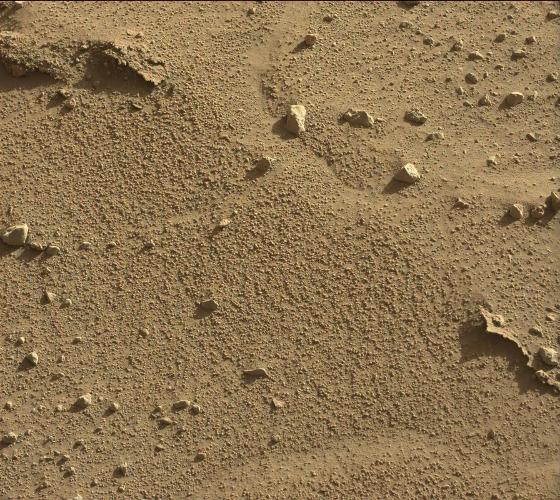
Terrain classes present: Bedrock, Gravel / Sand / Soil, Rock, Shadow